Question: I have a table where I need to obtain the sum of one column where the values in two other columns match specific criteria.

What I need would be the sum of the Value column where the customer name matches Customer A and the Order Status matches Complete. For this example the result would be PS150.00
I am using Excel 2007.
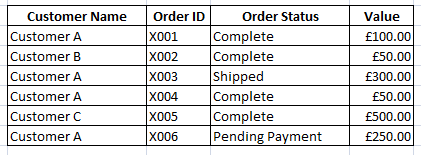
Answer: SUMIFS is available in 2007+
first parameter is what values to sum, the subsuiquent pairs are the range and their criteria.
For your example, it would be
'''
=SUMIFS(D:D,A:A,"Customer A",C:C,"Completed")
'''
You could also summarize the whole table using a pivot table.